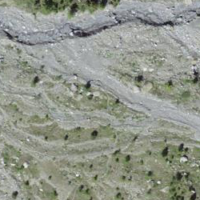
EUNIS habitat code: 48
Species observed at this site:
Dryas octopetala